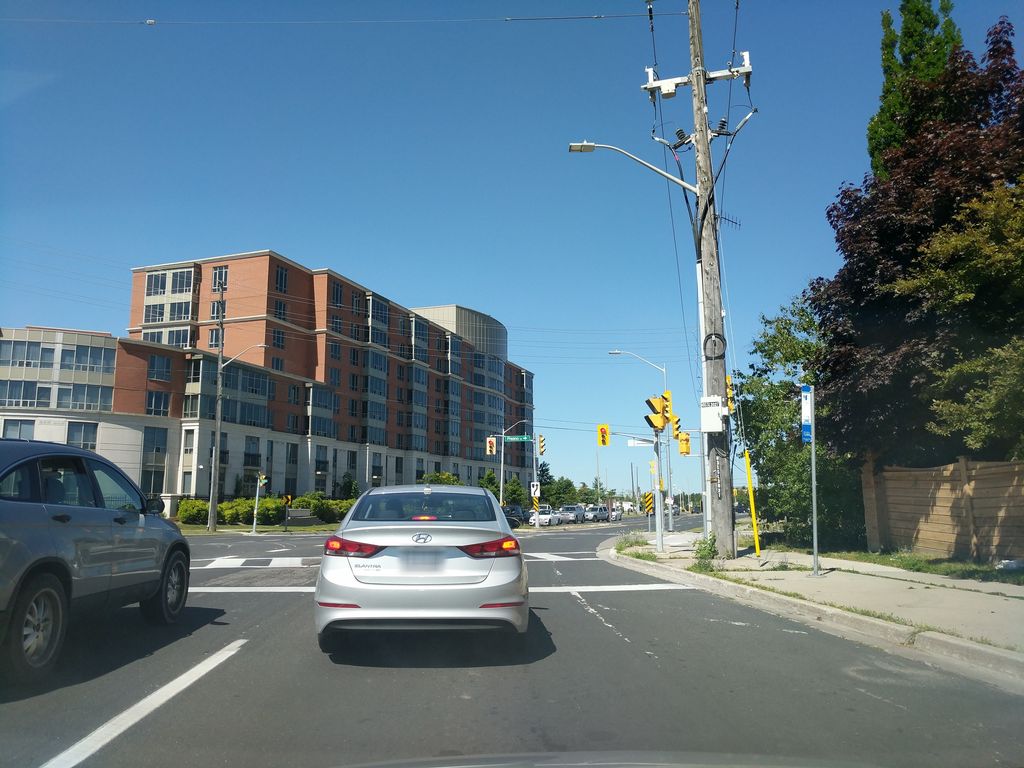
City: toronto